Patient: sex F, age 60
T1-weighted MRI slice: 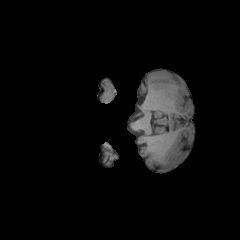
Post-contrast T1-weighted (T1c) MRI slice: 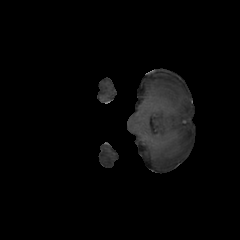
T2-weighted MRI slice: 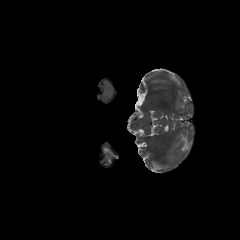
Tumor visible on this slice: no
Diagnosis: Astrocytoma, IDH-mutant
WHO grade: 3